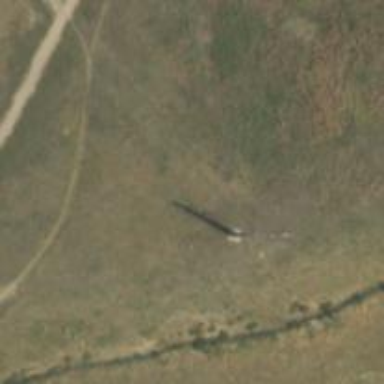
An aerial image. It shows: Power tower.